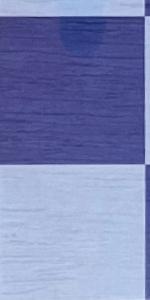
Label: Empty